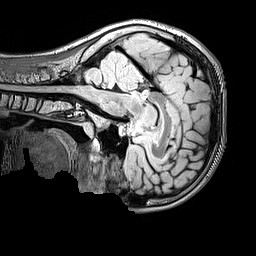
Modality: FLAIR
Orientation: sagittal
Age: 11
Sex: male
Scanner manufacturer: siemens
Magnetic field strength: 3 T
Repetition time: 5 s
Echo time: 0.388 s